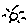
Label: sun